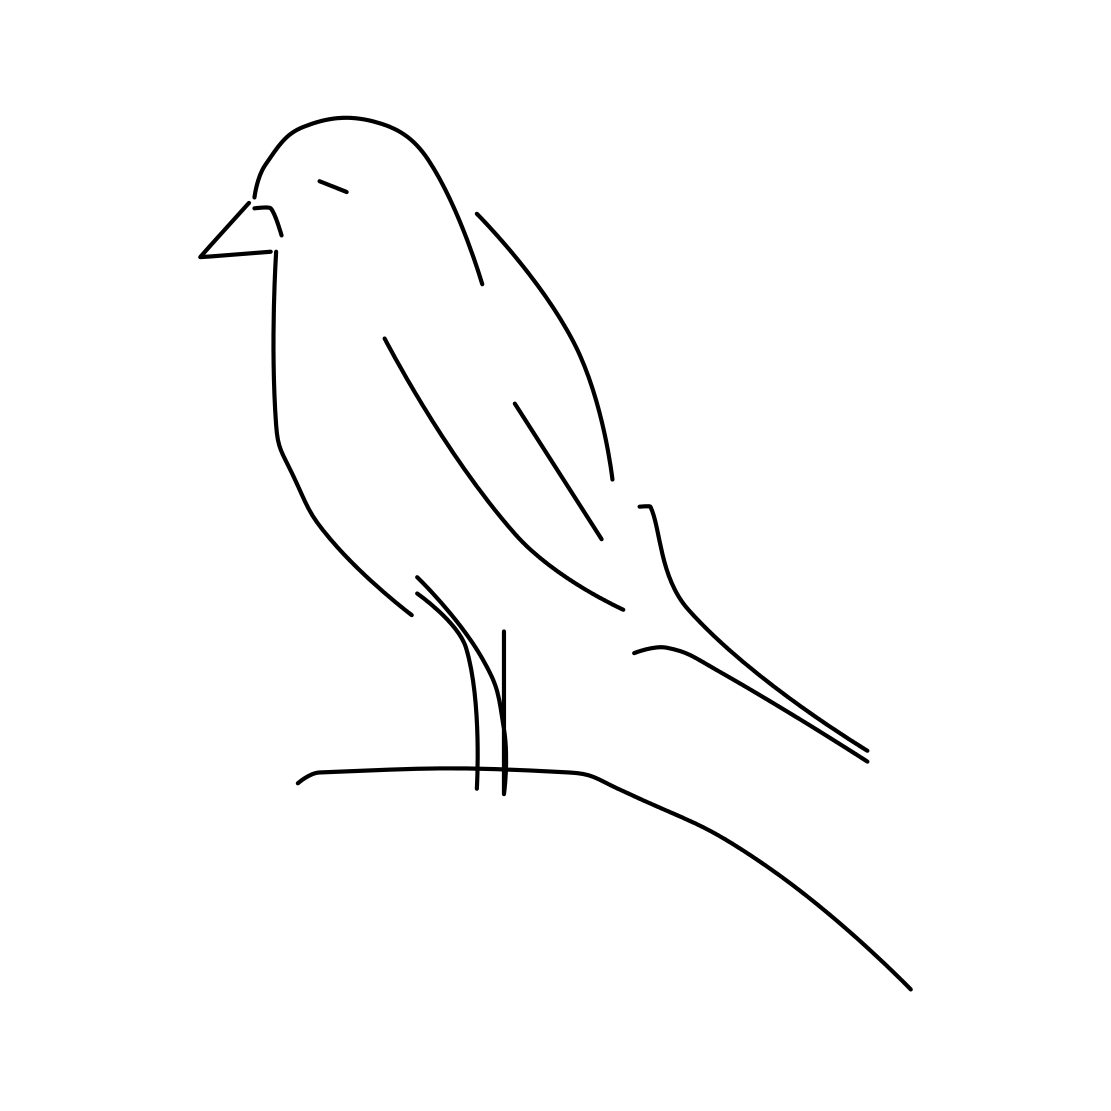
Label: pigeon